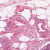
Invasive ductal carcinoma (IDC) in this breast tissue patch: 0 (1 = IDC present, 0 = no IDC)